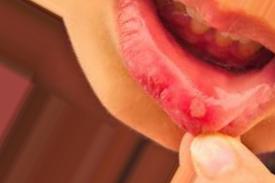
Condition: Mouth Ulcer